Aerial crown-view tile of a tropical tree (Barro Colorado Island, Panama), acquired 20241112:
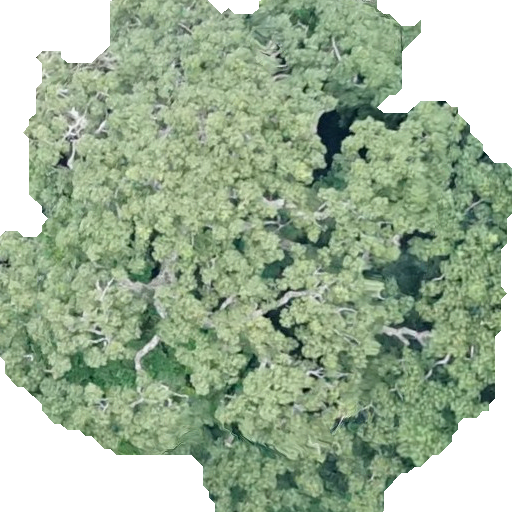
Species: Ceiba pentandra
GBIF accepted scientific name: Ceiba pentandra
Crown area: 335.701 m²